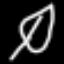
Label: leaf